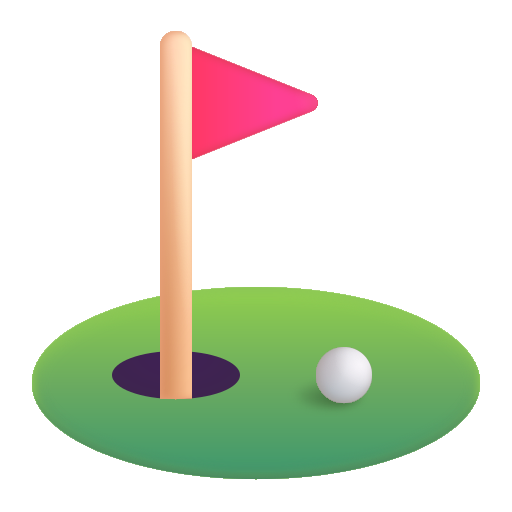
flag in hole color